Interaction volume radius: 5 \u00c5
Interaction volume height: 30 \u00c5
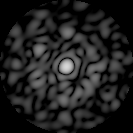
Disorder parameter: 0.7715